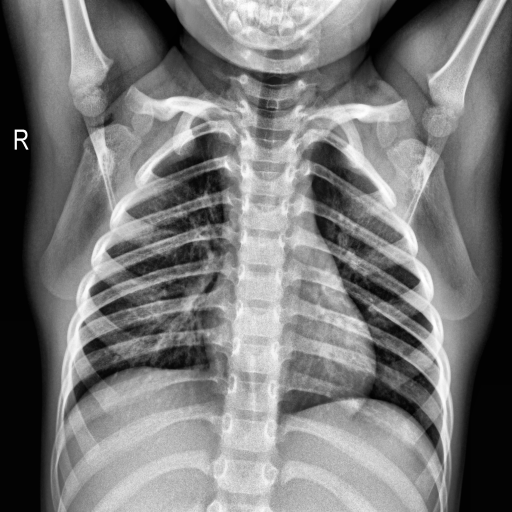
Finding: NORMAL